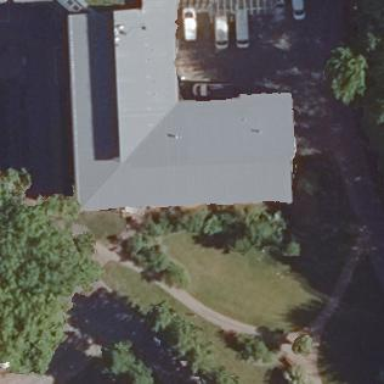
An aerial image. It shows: Part of building is shown in the image.